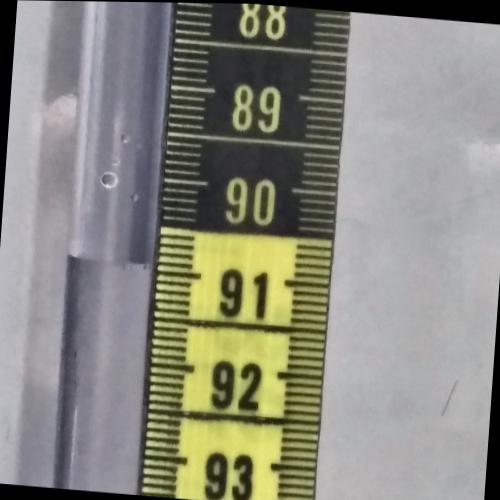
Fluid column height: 90.9 cm